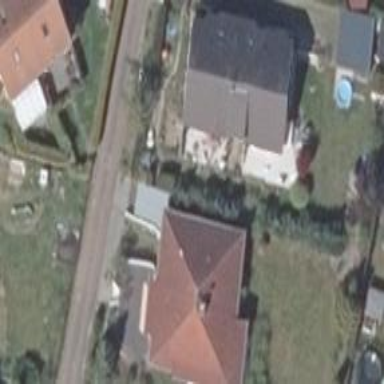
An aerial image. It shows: Detached building.